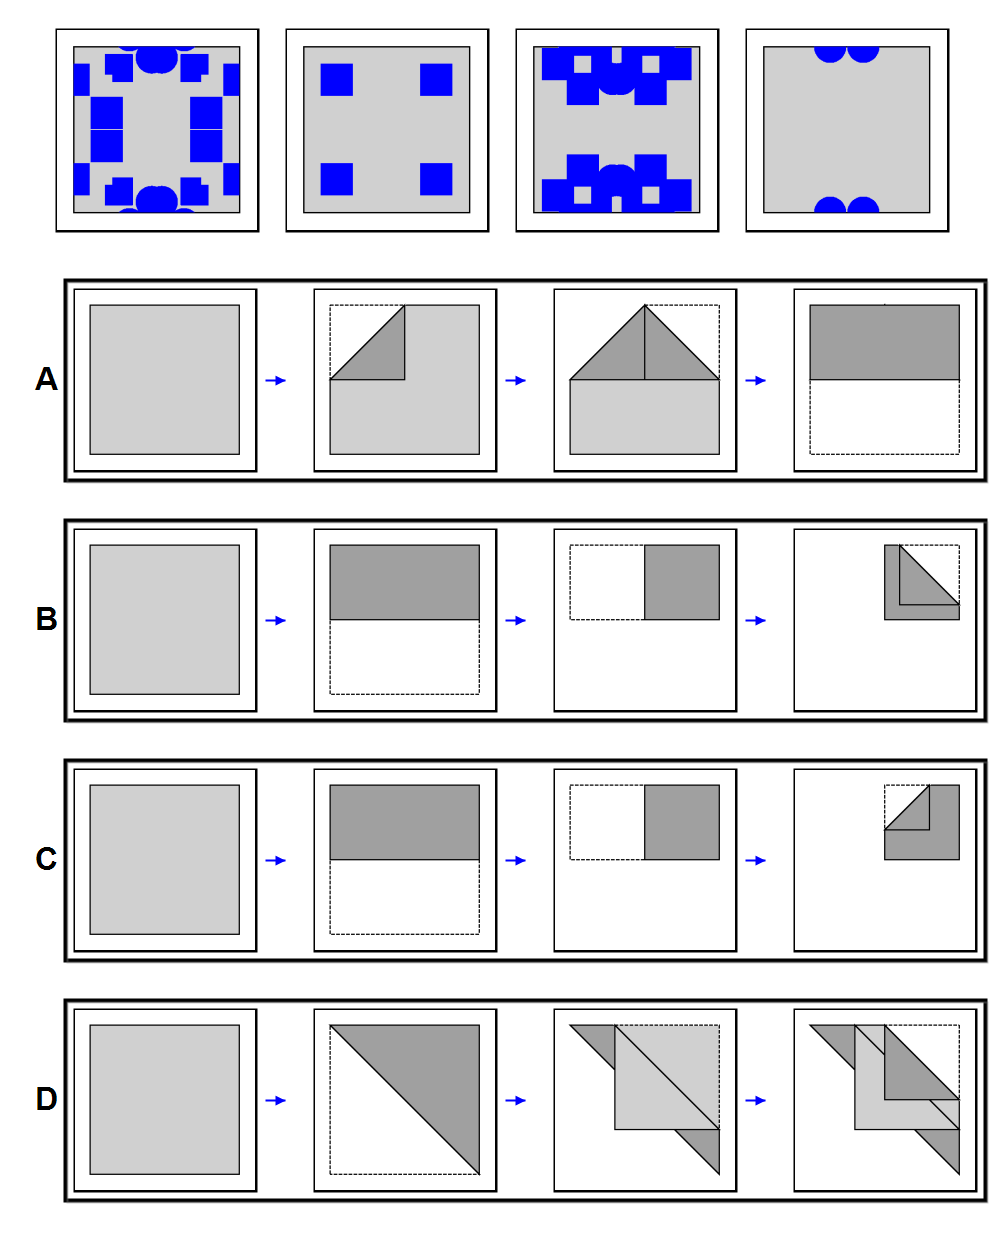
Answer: B